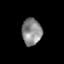
Tissue: skin
Cell type: Epithelial cells
Senescence score: 0.2788
Nuclear area (px): 520
Mean DAPI intensity: 137.473